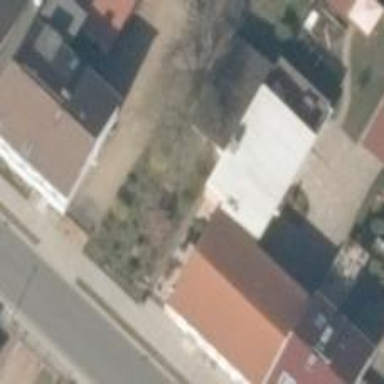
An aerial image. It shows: Residential building.